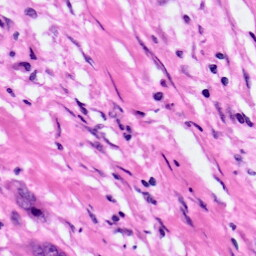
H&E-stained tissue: Pancreatic